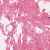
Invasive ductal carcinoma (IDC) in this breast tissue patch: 0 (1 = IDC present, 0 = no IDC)